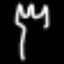
Label: fork